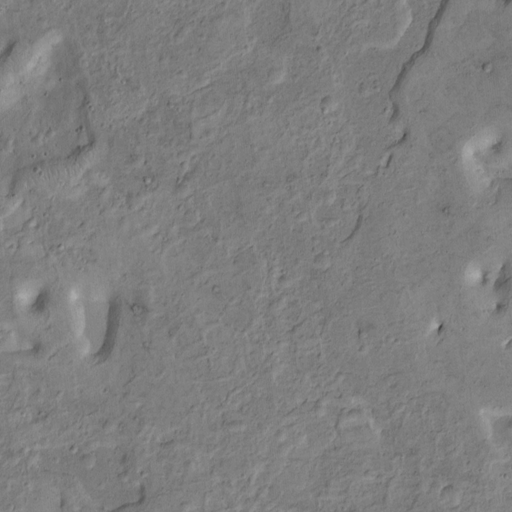
Objects detected: cone